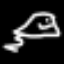
Label: frog